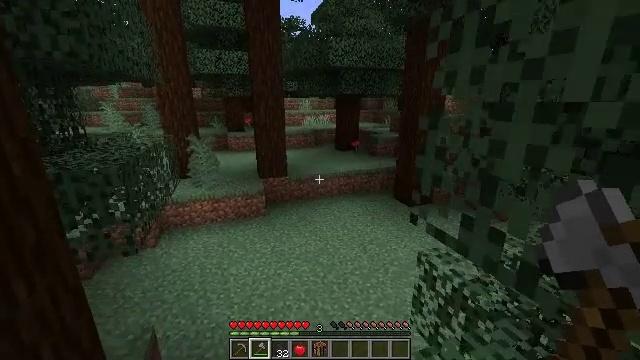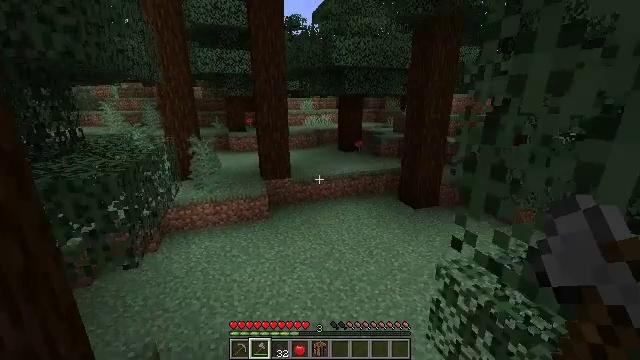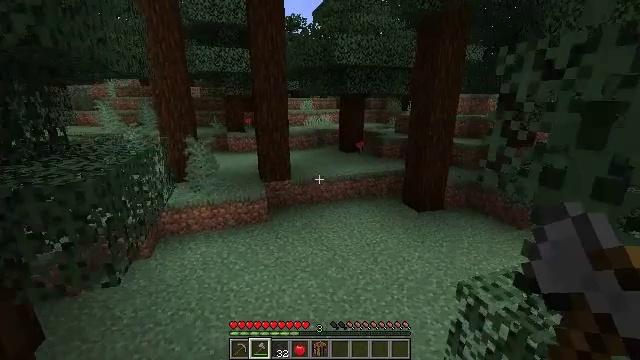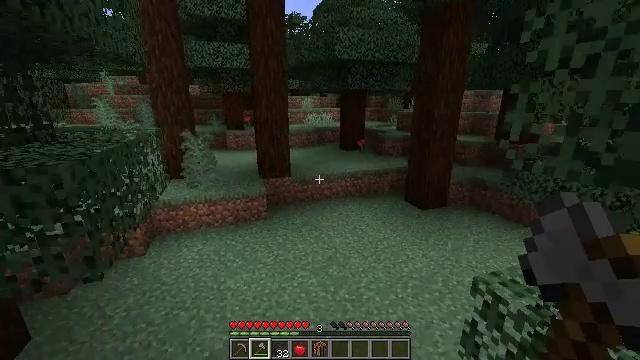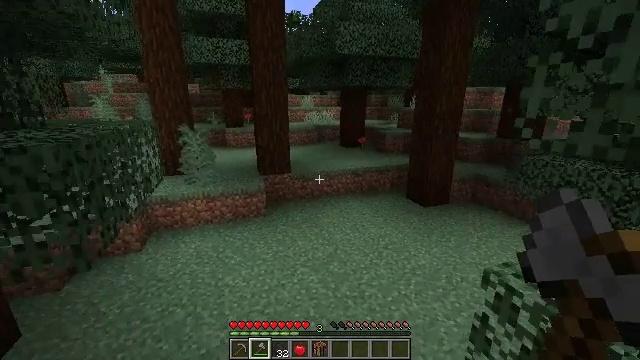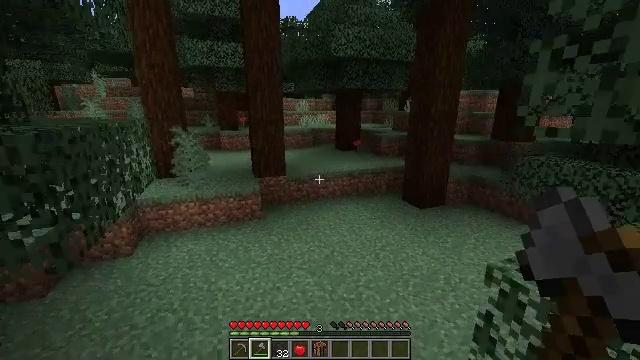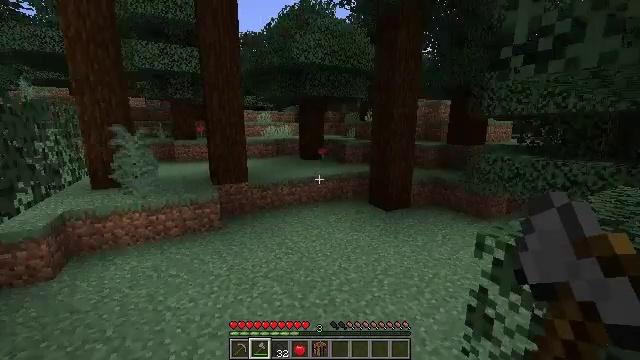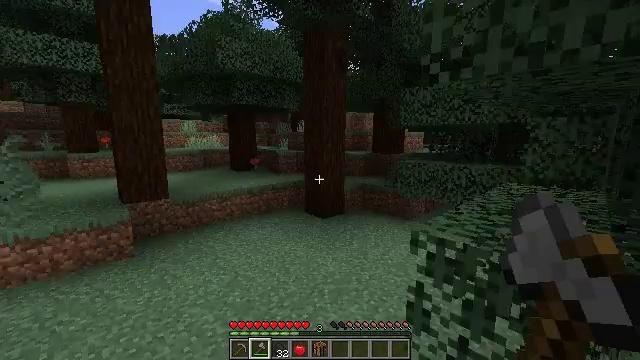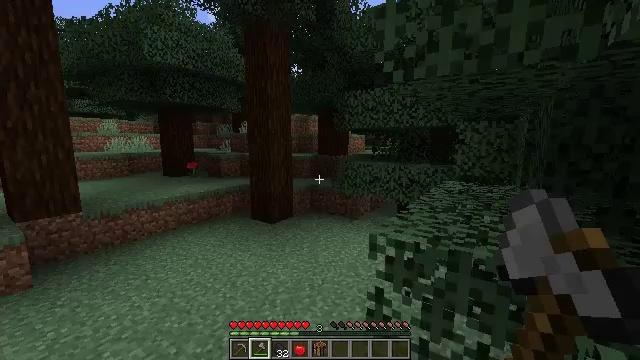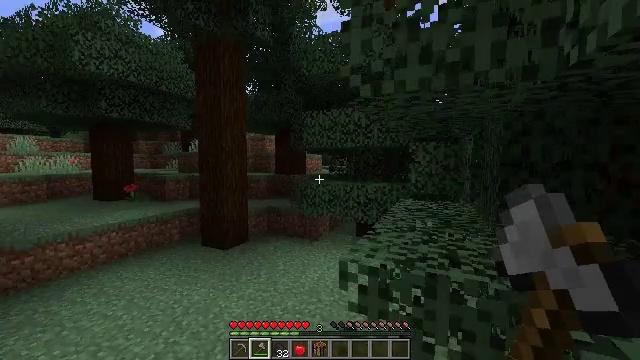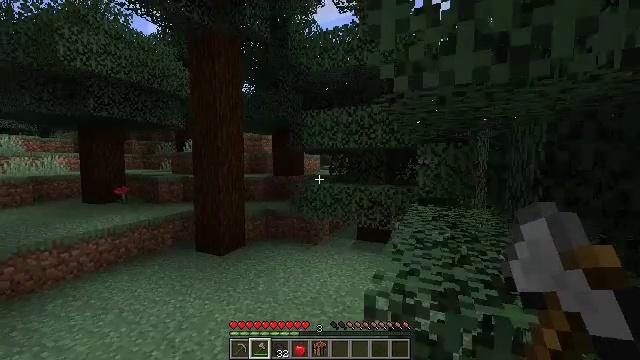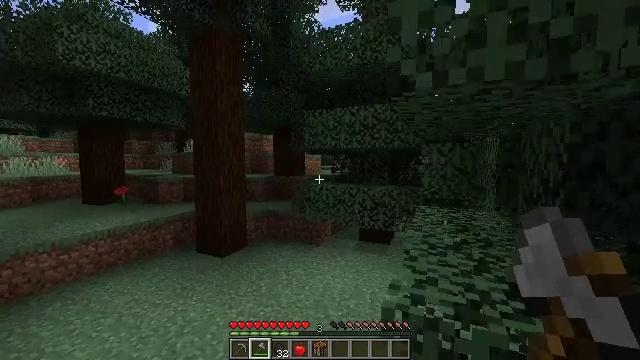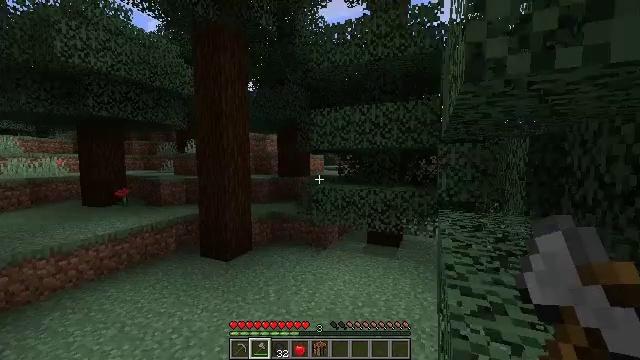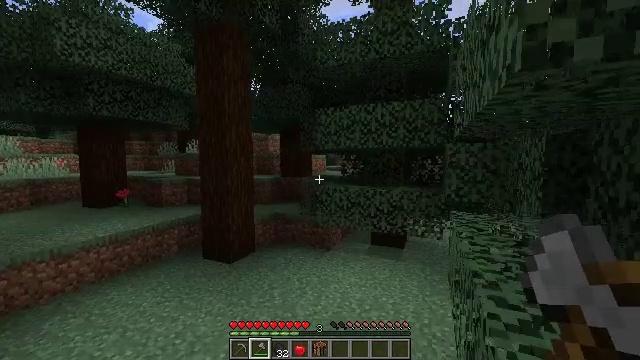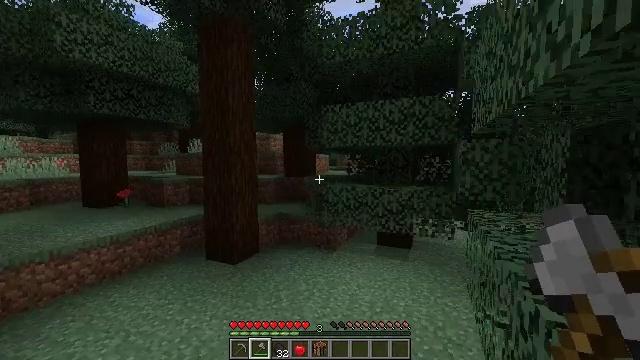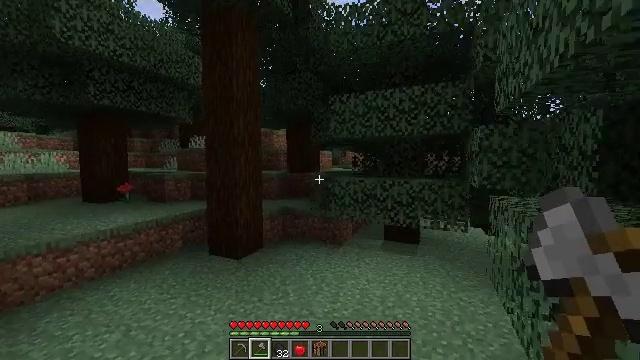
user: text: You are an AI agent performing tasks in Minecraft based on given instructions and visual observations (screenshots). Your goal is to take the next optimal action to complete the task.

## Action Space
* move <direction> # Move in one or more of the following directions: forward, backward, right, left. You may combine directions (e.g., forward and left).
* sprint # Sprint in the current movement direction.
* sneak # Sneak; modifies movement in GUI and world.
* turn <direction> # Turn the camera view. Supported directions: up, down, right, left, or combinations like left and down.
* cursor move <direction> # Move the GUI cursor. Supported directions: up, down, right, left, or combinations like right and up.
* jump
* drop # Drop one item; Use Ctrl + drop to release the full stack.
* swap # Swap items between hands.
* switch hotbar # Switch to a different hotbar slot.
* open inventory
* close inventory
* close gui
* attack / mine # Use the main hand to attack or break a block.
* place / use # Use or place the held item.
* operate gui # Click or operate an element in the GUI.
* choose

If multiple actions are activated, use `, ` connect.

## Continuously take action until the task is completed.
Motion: motion action
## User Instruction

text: Kill aquatic mobs.
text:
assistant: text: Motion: move forward
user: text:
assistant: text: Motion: move forward
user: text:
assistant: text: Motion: move forward
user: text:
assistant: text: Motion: move forward
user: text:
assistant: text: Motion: move forward, turn right and up
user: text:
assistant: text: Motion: move forward, turn right and up
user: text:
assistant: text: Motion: move forward, turn right and up
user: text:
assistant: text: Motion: move forward, turn right
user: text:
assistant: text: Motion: move forward, turn right and up
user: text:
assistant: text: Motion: move forward and move left
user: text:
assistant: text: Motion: move forward and move left
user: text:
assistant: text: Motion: move forward and move left
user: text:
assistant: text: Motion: move forward and move left
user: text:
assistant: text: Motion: move forward and move left
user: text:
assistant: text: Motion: move forward and move left
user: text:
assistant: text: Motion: move forward and move left
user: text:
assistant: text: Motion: move forward and move left
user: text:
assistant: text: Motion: move forward and move left
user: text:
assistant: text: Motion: move forward and move left
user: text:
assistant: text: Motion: move forward and move left
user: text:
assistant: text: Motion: move forward and move left
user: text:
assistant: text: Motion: move forward and move left
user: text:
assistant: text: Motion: move forward and move left
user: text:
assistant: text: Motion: move forward and move left
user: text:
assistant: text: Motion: move forward and move left, turn left and down
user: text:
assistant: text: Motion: move forward and move left, turn left and down
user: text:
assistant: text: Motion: move forward and move right, turn left and up
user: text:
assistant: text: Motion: move forward and move right, turn left and up
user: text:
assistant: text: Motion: move forward and move right
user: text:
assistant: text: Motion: move forward and move right